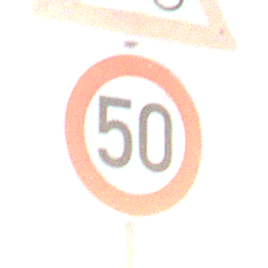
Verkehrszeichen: Geschwindigkeit50
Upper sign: RadverkehrLinks
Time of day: SunriseSunset
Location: Outdoor (Nature)
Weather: PartlyCloudy
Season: NotSpecified
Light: Natural